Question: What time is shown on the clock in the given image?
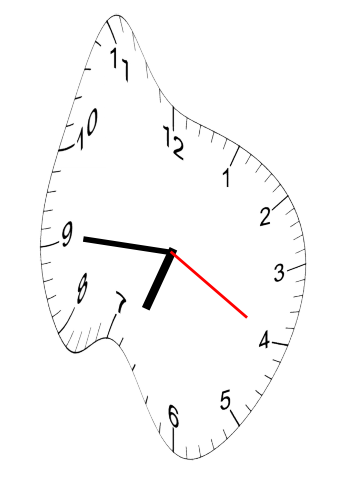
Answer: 06:45:20